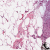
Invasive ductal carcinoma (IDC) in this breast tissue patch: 0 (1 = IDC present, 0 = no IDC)